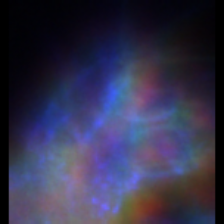
Taxon: Unknown_full_image
Group: Unknown